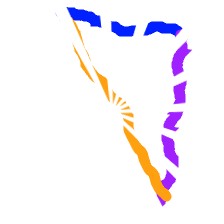
Shape: triangle